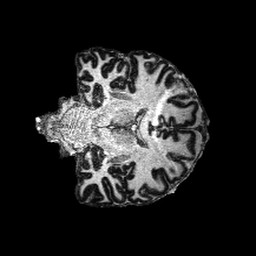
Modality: MP2RAGE
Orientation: coronal